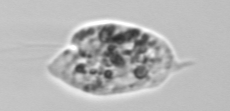
Label: Amoeba